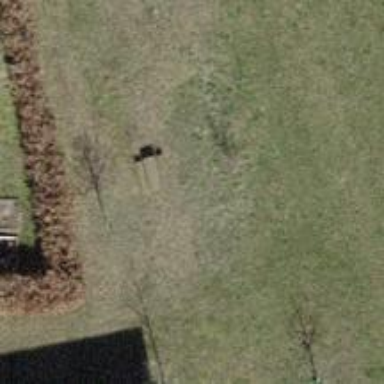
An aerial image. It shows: Picnic table located in leisure land area.